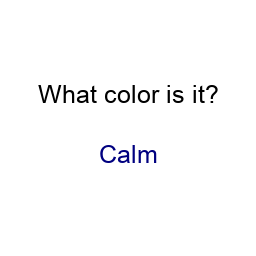
Color: navy
Background color: white
Question text color: black